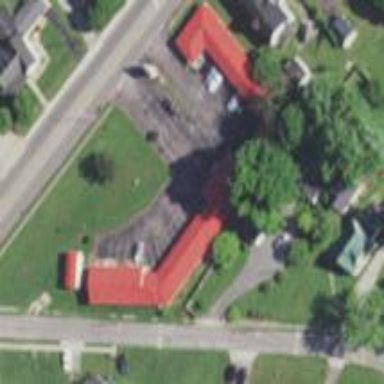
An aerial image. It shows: Motel building.